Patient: sex M, age 43
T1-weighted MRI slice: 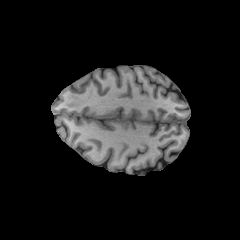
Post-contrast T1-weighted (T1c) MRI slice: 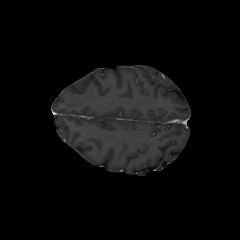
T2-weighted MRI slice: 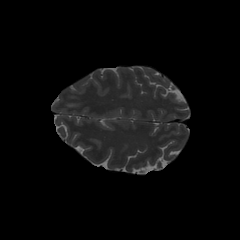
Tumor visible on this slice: yes
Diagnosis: Glioblastoma, IDH-wildtype
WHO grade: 4